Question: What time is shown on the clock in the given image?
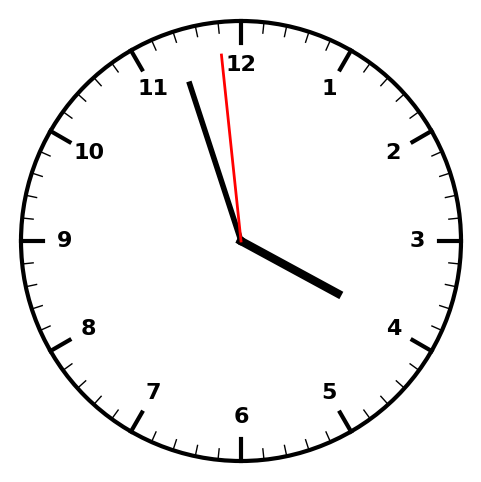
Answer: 03:56:59